Question: i want to learn/know how can i test complex java classes with JUnit.
I have a java project, where i'm reading the content from a properties file
, then i parse the content of the file to java objects. The properties file has a tree structure, therefore i have implement the Java Model likewise the composite pattern.

So, when i want to write unit tests for the composite class or for any class of the project, how should i write those tests? How should the test look like? Should it look like this?
'''
@Test
public void testComposition()
{
// Create a object of the Composite class, what you expect after reading
// from the file
Composite expectedObject = new Composite();
...
// Call the parser class of the file which returns a composite
Composite createdObject = PropertiesFileParser.parse(file);
// and then i have to assert the 2 object with a method from Assert
// e.g.
assertEqual(createdObject, expectedObject);
}
'''
Do i have to create the expected Composite object 'expectedObject' "by hand"? Or is there any other method to do things like that?
Are there some coding conventions in writing Junit test cases?
I'm grateful for every helpful answer! (Please excuse my english)
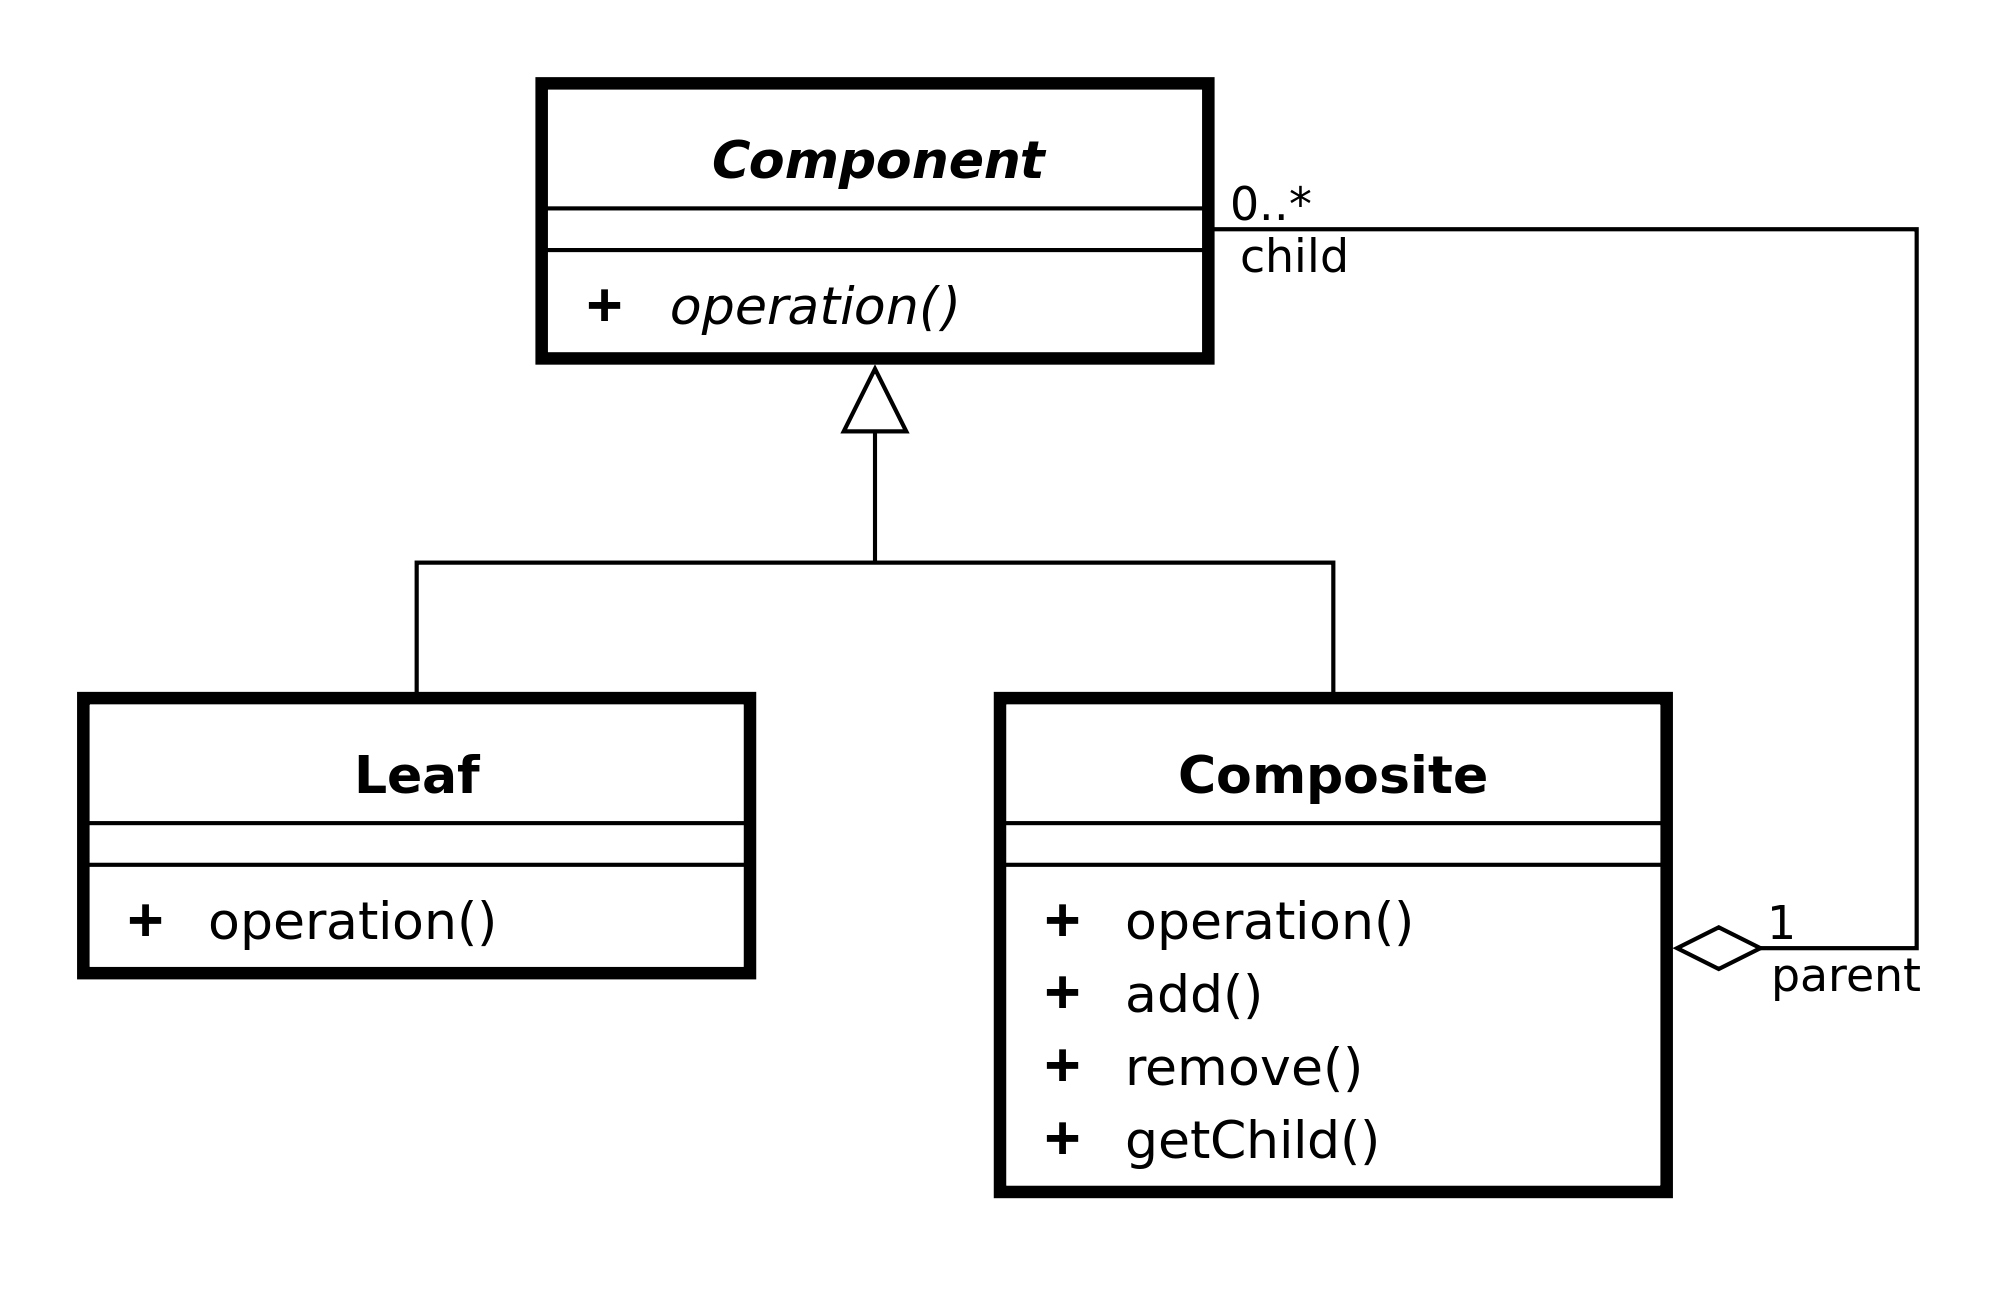
Answer: First of all you should check each individual method of your object. So, if I were you, I would check a few trivial cases of a tiny model by invoking individual methods of leaf and composite. For example, I would:
1. Create a composite.
2. Make sure it has no children.
3. Make sure it gracefully refuses to remove a child that it does not own.
4. Add a child.
5. Make sure it has one child.
6. Make sure it still gracefully refuses to remove a child that it does not own.
7. Add one more child.
8. Make sure it has two children.
9. Make sure it gracefully refuses to add a child that it already contains.
10. Remove the first child.
11. Make sure it has one child.
12. Remove the second child.
13. Make sure it has no children.
14. Make sure it gracefully refuses to remove a child that it does not own anymore.
Then, you need to write a few tests that make sure that your object's 'equals()' method works absolutely correctly, because later on this method will be invoked a lot by junit's 'assertEqual()'. So, if I were you, I would:
1. Create a single object A.
2. Create a copy of A as B.
3. Make sure A equals B.
4. Create a copy of A as C and change it by a tiny little bit.
5. Make sure A does not equal C.
6. Create a copy of A as D and change it by a tiny little bit.
7. Make sure A does not equal D.
8. Create a copy of A as E and change it by a tiny little bit.
9. Make sure A does not equal E.
...and so on, and so forth, until you are confident that absolutely nothing happens in your 'Leaf.equals()' and 'Composite.equals()' methods which goes untested.
Then, you should test the basics of tiny hierarchies by hand. So:
1. Create a small hierarchy A. (Just one parent and one child.)
2. Create a small hierarchy B which is identical to A.
3. Make sure A equals B.
4. Create a small hierarchy X which is different from A in a tiny detail.
5. Make sure A does not equal X.
6. Create a small hierarchy Y which is different from A in another tiny detail.
7. Make sure A does not equal Y.
8. Create a small hierarchy Z which is different from A in yet another tiny detail.
9. Make sure A does not equal Z.
Once you have done all of the above, then you can hit the disk.
Hitting the disk is for making sure that complex instantiations of your model still work. You can write a 'PropertiesFileWriter' to write a hierarchy to a file, so you can create an object hierarchy, write it into a file, then read the file into another object hierarchy, and compare the two object hierarchies.